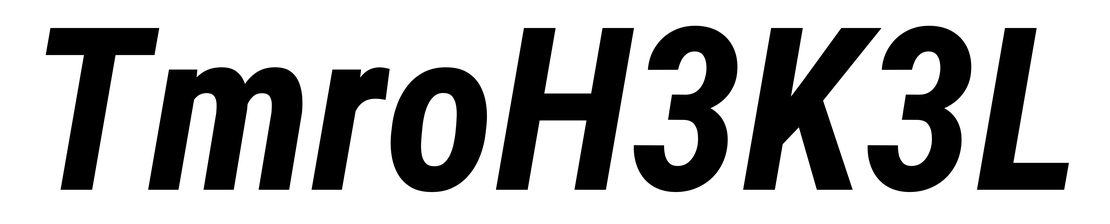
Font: Roboto-Italic_Condensed_Bold_Italic